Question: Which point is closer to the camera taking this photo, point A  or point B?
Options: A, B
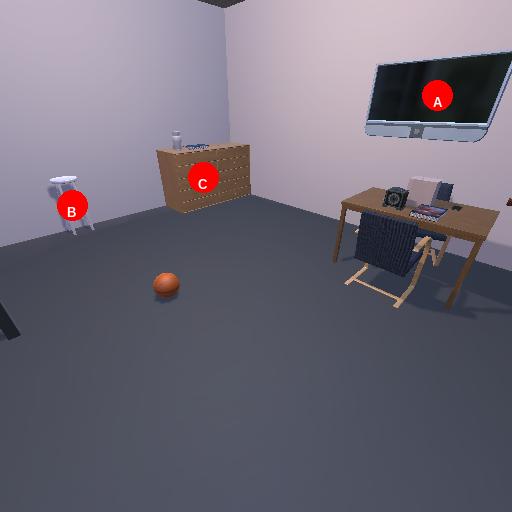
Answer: A